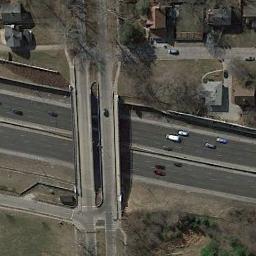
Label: overpass